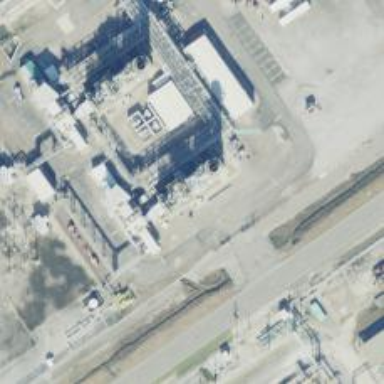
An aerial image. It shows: Gas turbine generator.